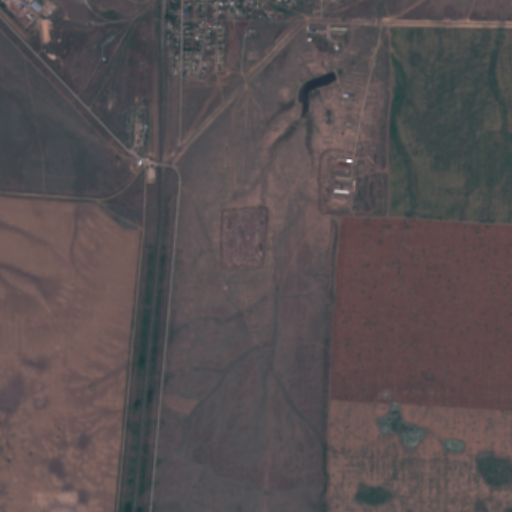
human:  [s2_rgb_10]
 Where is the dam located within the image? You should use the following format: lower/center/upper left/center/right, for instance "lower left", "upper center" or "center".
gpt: The dam is located in the upper center of the image.
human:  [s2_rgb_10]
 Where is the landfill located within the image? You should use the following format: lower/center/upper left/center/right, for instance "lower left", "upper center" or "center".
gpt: The landfill is located in the center of the image.
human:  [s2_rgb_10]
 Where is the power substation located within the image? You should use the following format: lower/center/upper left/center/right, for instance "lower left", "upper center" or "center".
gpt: The power substation is located in the upper center of the image.
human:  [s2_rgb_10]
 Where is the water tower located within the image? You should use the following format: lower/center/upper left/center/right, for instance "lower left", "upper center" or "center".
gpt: The water tower is located in the upper center of the image.
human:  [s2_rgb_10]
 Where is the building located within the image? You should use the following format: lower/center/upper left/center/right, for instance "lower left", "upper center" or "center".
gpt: There is no building in the image.